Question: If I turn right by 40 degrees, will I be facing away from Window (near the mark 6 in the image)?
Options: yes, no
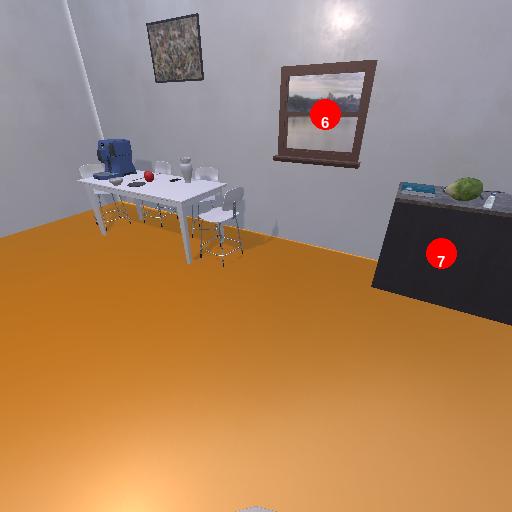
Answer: yes